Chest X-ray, PA view. Patient: 23 years old, sex M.
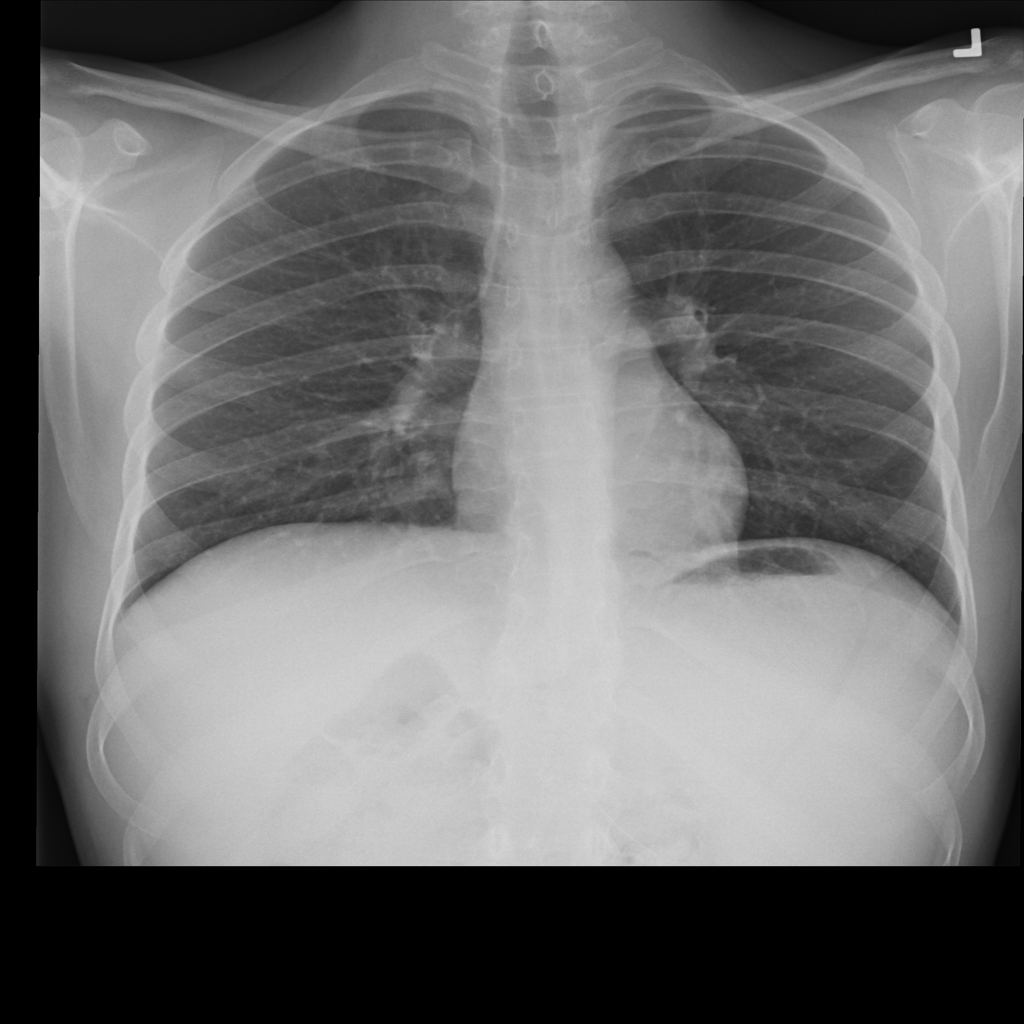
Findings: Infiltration